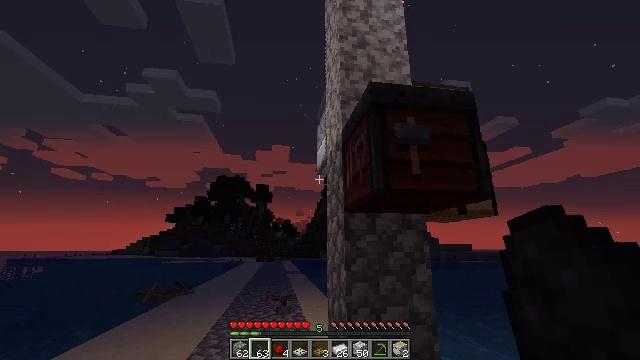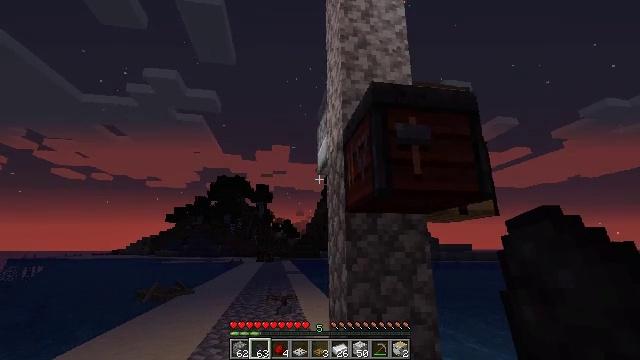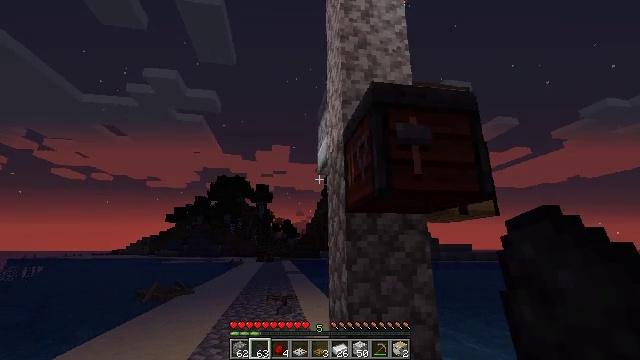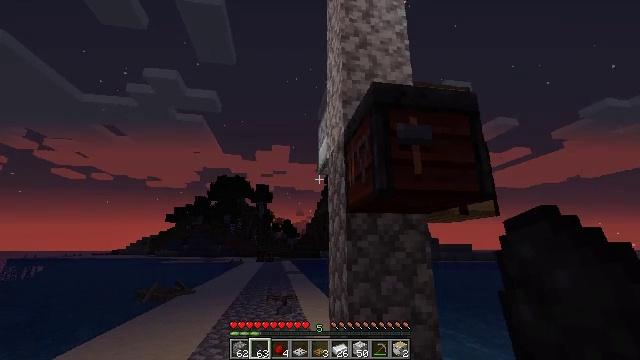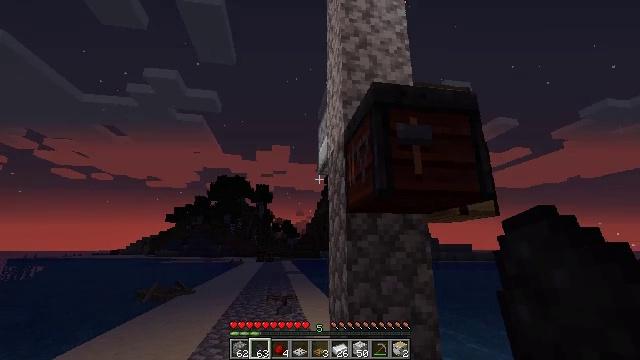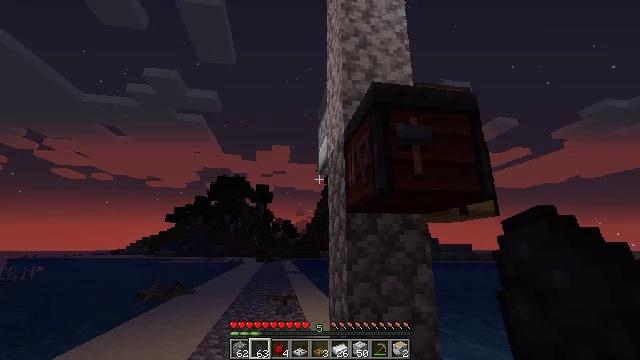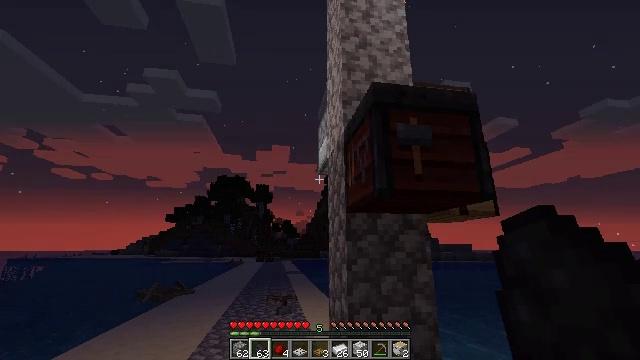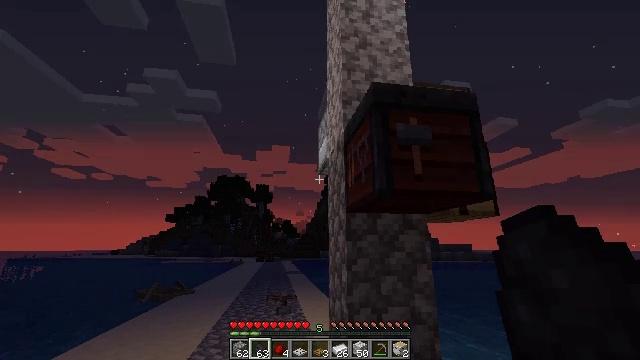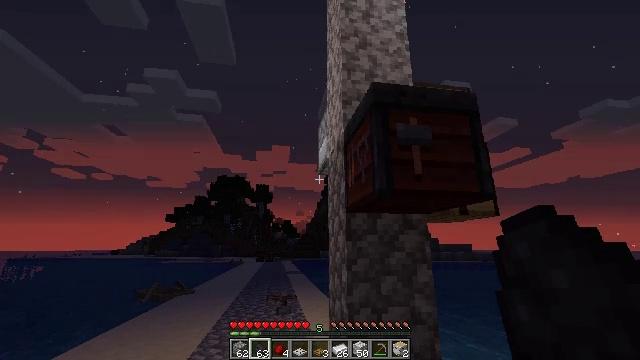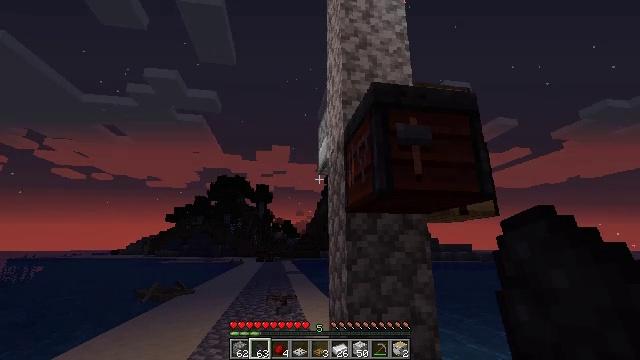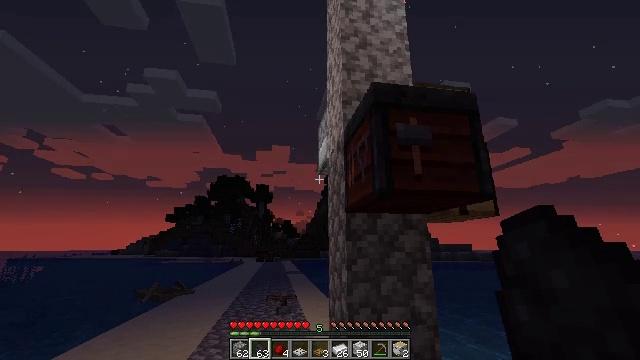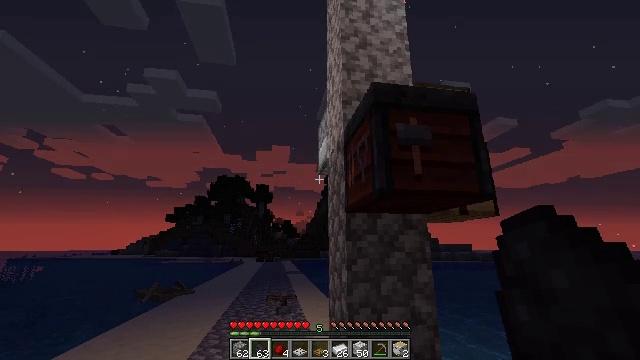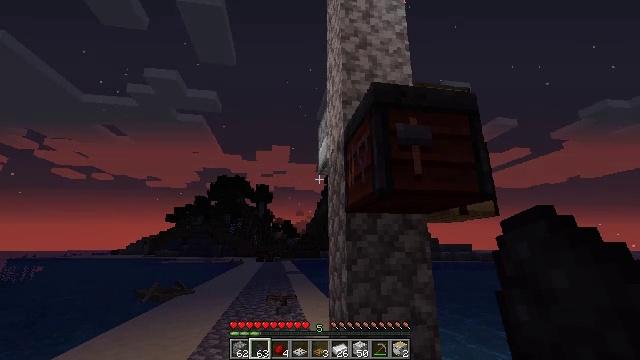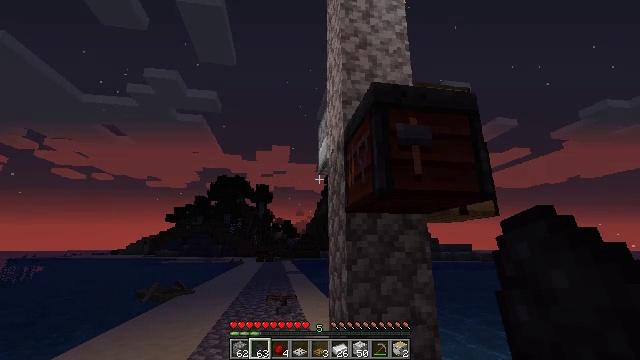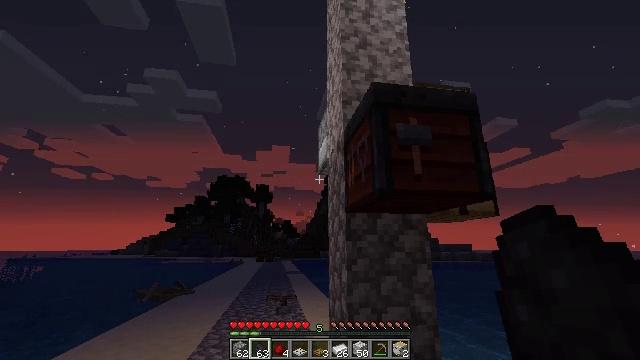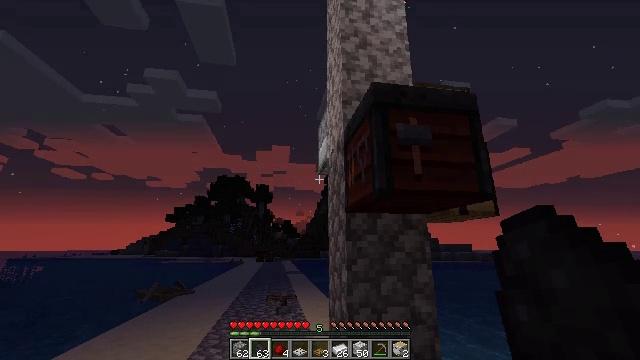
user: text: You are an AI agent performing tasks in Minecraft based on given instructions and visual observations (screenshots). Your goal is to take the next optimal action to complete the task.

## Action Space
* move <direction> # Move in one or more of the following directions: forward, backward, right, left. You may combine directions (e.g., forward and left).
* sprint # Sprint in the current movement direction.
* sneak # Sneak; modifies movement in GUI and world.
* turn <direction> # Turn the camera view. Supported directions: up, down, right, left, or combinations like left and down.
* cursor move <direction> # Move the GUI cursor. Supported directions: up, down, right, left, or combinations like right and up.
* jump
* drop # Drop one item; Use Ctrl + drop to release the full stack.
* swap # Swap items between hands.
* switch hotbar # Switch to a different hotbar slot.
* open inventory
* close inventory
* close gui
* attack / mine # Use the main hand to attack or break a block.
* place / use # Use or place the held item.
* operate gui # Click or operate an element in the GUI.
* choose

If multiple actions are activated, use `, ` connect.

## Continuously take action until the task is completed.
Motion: motion action
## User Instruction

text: Form a detector rail with stone pressure plate, iron, and redstone.
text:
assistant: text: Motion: no_op
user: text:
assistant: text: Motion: no_op
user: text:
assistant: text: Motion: no_op
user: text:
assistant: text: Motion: no_op
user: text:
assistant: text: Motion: no_op
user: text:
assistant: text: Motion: no_op
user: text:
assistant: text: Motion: no_op
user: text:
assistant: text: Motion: no_op
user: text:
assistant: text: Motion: no_op
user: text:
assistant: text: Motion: no_op
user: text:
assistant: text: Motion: no_op
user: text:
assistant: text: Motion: no_op
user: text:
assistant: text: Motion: no_op
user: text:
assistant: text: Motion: no_op
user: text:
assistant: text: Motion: no_op
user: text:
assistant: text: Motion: no_op
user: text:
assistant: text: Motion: no_op
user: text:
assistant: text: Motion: no_op
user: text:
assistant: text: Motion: no_op
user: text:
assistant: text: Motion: no_op
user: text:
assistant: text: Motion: no_op
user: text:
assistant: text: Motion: no_op
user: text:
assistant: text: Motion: no_op
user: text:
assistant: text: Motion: no_op
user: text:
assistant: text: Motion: no_op
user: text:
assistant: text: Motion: no_op
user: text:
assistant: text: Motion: no_op
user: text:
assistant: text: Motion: no_op
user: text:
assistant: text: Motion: no_op
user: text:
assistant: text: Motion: no_op